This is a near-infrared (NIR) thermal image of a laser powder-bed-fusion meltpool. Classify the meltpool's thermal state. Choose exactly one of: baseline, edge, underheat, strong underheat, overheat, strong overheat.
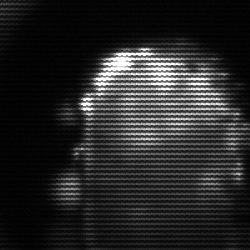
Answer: baseline